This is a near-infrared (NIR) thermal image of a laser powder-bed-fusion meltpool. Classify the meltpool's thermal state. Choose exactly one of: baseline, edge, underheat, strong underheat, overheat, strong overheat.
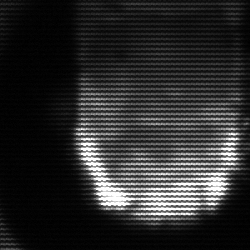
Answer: baseline